Question: In my program I am getting the local machine's public IP address like this
'''
public static IPAddress getIPAddress()
{
IPAddress[] localIPs = Dns.GetHostAddresses(Dns.GetHostName());
foreach (IPAddress addr in localIPs)
{
if (addr.AddressFamily == AddressFamily.InterNetwork)
{
return addr;
}
}
return null;
}
'''
and it worked fine where I live.
Right now I am at a friend's house, and I am connected to internet via Wi-Fi, and this code does not give me my external IP address, it has probably something to do with the router settings, but I am not very familiar with networks...
The router is TP-LINK, and I can access its settings like this

By the way, the 8080 port is exactly the one I need, I only need to be able to access my public IP. How can I do it?
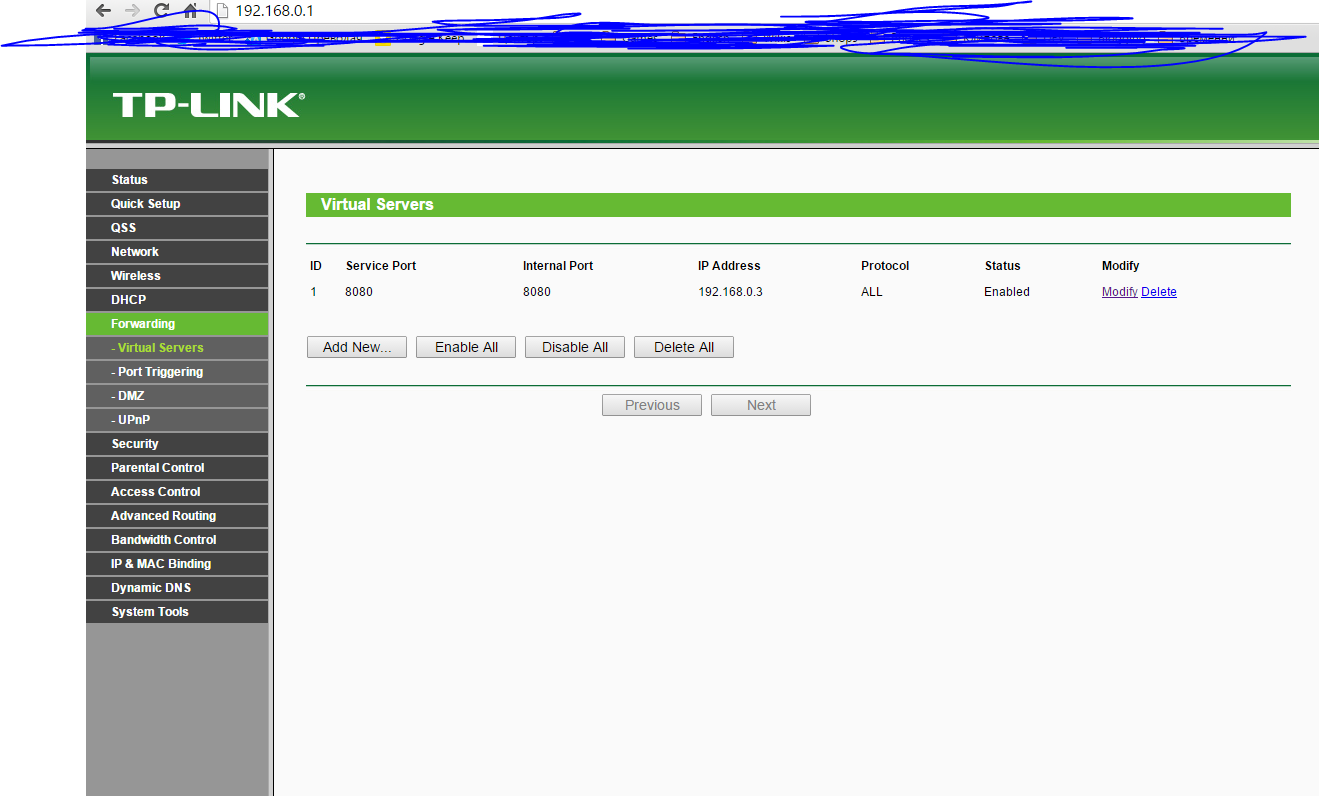
Answer: You can make a request to a site like <URL> to get your external IP address
'''
var request = WebRequest.Create("http://ipv4.icanhazip.com/");
var response = request.GetResponse();
var dataStream = response.GetResponseStream();
var reader = new StreamReader (dataStream);
string myIPAddress = reader.ReadToEnd();
'''
More info here: <URL>